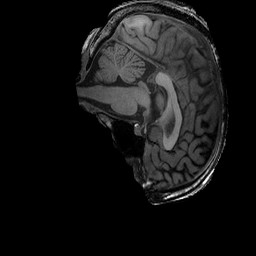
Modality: T1w
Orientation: sagittal
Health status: ill
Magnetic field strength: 3 T